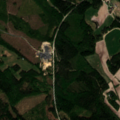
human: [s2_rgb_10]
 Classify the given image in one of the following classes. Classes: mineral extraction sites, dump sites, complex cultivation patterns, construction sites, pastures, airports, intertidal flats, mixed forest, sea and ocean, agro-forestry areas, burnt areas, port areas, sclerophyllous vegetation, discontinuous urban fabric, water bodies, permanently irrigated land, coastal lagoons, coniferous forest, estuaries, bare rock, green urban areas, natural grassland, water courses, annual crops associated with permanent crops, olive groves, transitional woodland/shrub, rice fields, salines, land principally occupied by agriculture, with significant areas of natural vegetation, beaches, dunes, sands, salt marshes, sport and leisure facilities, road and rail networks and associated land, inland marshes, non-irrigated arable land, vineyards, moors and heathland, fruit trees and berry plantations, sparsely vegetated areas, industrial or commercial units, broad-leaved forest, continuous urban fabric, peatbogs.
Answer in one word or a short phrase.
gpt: non-irrigated arable land, coniferous forest, mixed forest, transitional woodland/shrub